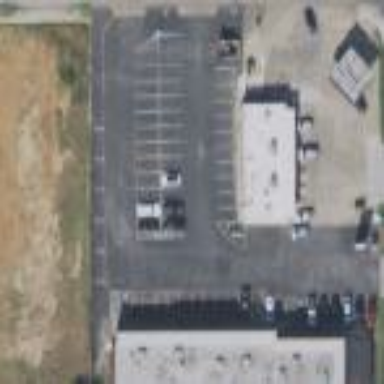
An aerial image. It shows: Parking area with surface.